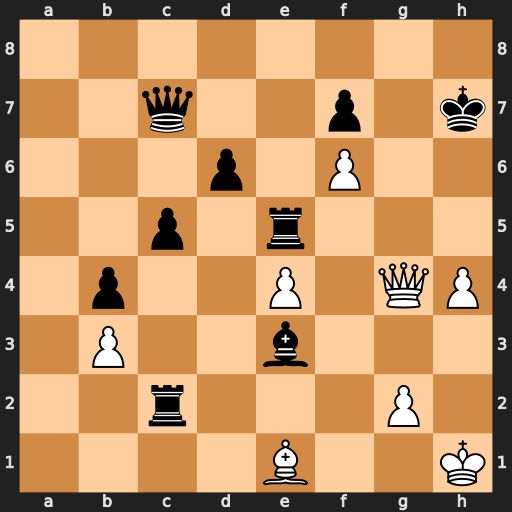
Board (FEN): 8/2q2p1k/3p1P2/2p1r3/1p2P1QP/1P2b3/2r3P1/4B2K
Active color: w
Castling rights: -
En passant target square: -
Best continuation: Qg7#